Question: I have a table showing the list of categories and subcategories, using a function to loop through the parent/child tree. Here is the markup of the script:
'''
<table border="1" width="100%" cellspacing="0" cellpadding="2">
<tr class="dataTableHeadingRow">
<td class="dataTableHeadingContent"><?php echo TABLE_HEADING_PRODUCTS; ?></td>
<td class="dataTableHeadingContent" align="right"><?php echo TABLE_HEADING_TOTAL_WEIGHT; ?>&nbsp;</td>
</tr>
<?php
function category_list( $category_parent_id = 0 )
{
// build our category list only once
static $cats;
if ( ! is_array( $cats ) )
{
$sql = 'select cd.categories_name,c.categories_id, c.parent_id, c.sort_order from ' . TABLE_CATEGORIES . ' c, ' . TABLE_CATEGORIES_DESCRIPTION . ' cd where c.categories_id = cd.categories_id';
$res = tep_db_query( $sql );
$cats = array();
while ( $cat = tep_db_fetch_array( $res ) )
{
$cats[] = $cat;
}
}
// populate a list items array
$list_items = array();
foreach ( $cats as $cat )
{
// if not a match, move on
if ( ( int ) $cat['parent_id'] !== ( int ) $category_parent_id )
{
continue;
}
// open the list item
$list_items[] = '<tr class="dataTableRow">';
$list_items[] = '<td class="dataTableContent"><li>';
// construct the category link
$list_items[] = $cat['categories_name'];
// recurse into the child list
$list_items[] = category_list( $cat['categories_id'] );
// close the list item
$list_items[] = '</li></td>';
$list_items[] = '</tr>';
}
// convert to a string
$list_items = implode( '', $list_items );
// if empty, no list items!
if ( '' == trim( $list_items ) )
{
return '';
}
// ...otherwise, return the list
return '<ul>' . $list_items . '</ul>';
}
echo category_list();
?>
<td class="dataTableContent"></td>
</table>
'''
At the moment this currently prints the '<tr class="dataTableHeadingRow">' and both the '<td class="dataTableHeadingContent">'correctly, but for the '<td class="dataTableContent">', it is only printing the tag in the function correctly. How would I print both the dataTableContent tags correctly, and keep them both in the loop?

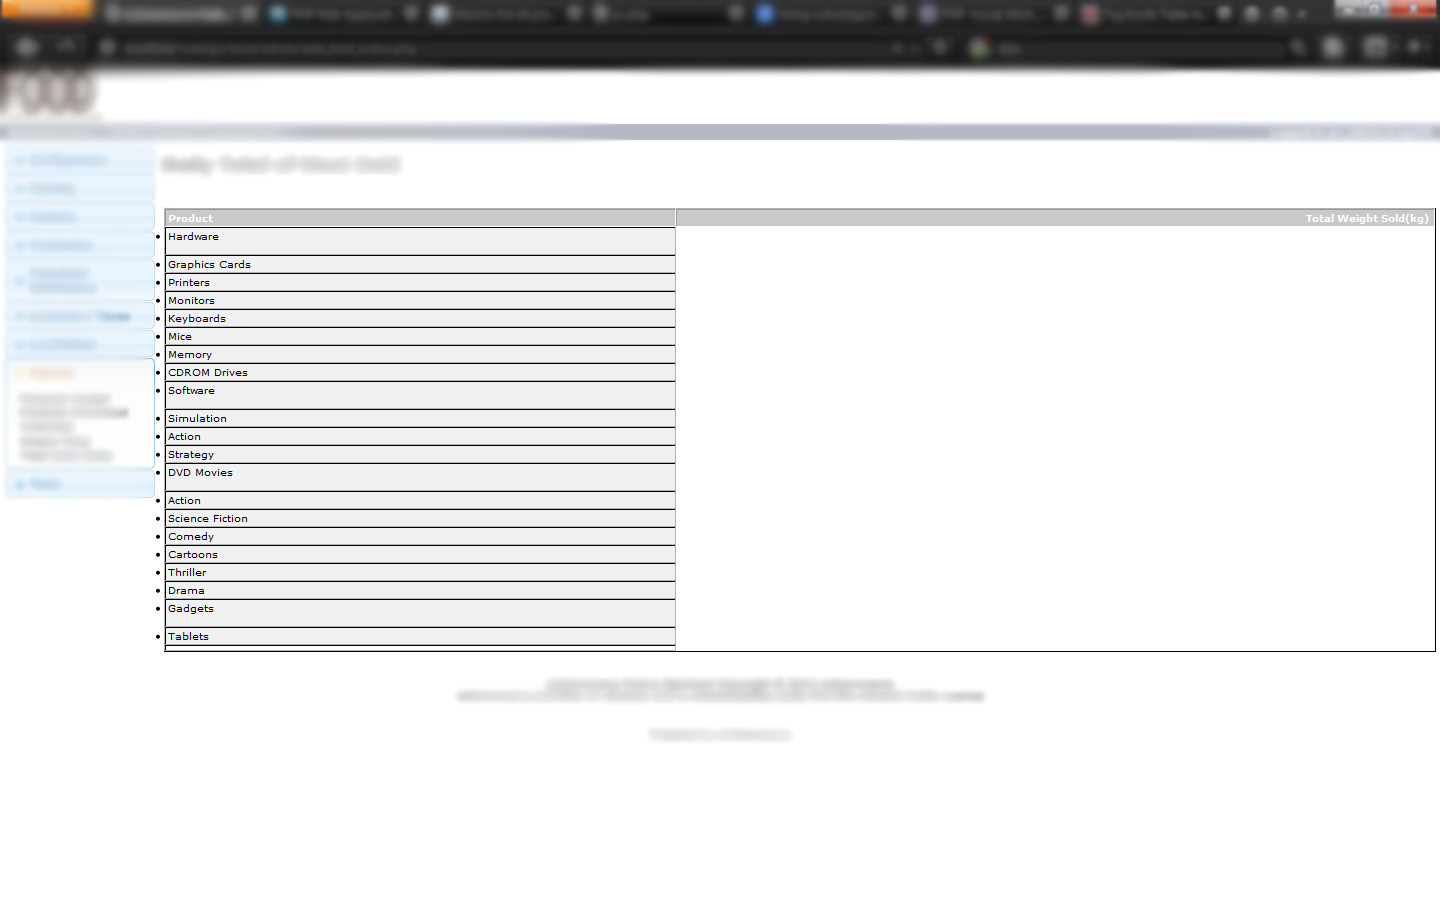
Answer: Looking at your recursive use of the function 'category_list' you will be outputting '<tr>' elements '<li>'s. This is invaild HTML.
Also, each '<tr>' in the body will only have one cell, whereas the '<tr>' in the header row has two cells.
You should consider how the output should look, then write your code to account for that, and follow the flow through to see what is being written out. Also, check the actual HTML source returned to your browser, not how your browser renders it. Note that different browsers will render invalid HTML differently.
Also, (not related to your problem) consider replacing the 'border', 'width', 'cellspacing', 'cellpadding' and 'align' HTML attributes with CSS instead. Another consideration would be to use the '<head>' and '<tbody>' elements as additional semantic markup.
Your problem is essentially these lines:
'''
// open the list item
$list_items[] = '<tr class="dataTableRow">';
$list_items[] = '<td class="dataTableContent"><li>';
// construct the category link
$list_items[] = $cat['categories_name'];
// recurse into the child list
$list_items[] = category_list( $cat['categories_id'] );
// close the list item
$list_items[] = '</li></td>';
$list_items[] = '</tr>';
'''
Every iteration of your loop is creating a new 'tr' element! Try this instead:
'''
<table border="1" width="100%" cellspacing="0" cellpadding="2">
<tr class="dataTableHeadingRow">
<td class="dataTableHeadingContent"><?php echo TABLE_HEADING_PRODUCTS; ?></td>
<td class="dataTableHeadingContent" align="right"><?php echo TABLE_HEADING_TOTAL_WEIGHT; ?>&nbsp;</td>
</tr>
<tr class="dataTableRow">
<td class="dataTableContent">
<?php
function category_list( $category_parent_id = 0 )
{
// NOTE THE ADDITIION OF THE PARENT ID:
$sql = 'select cd.categories_name,c.categories_id, c.parent_id, c.sort_order from ' . TABLE_CATEGORIES . ' c, ' . TABLE_CATEGORIES_DESCRIPTION . ' cd where c.categories_id = cd.categories_id AND c.parent_id='.$category_parent_id;
$res = tep_db_query( $sql );
$cats = array();
while ( $cat = tep_db_fetch_array( $res ) )
{
$cats[] = $cat;
}
if (count($cats) == 0)
{
// There are no categories to list
return '';
}
// Create a list HTML string
$list = '<ul>';
foreach ( $cats as $cat )
{
// open the list item
$list .= '<li>';
// construct the category link
$list .= $cat['categories_name'];
// recurse into the child list
$list .= category_list( $cat['categories_id'] );
// close the list item
$list .= '</li>';
}
// close and return the list
$list .= '</ul>';
return $list;
}
echo category_list();
?>
</td>
<td class="dataTableContent"></td>
</tr>
</table>
'''
Note that further improvements can be made regarding data and presentation logic separation. You don't necessarily need to adopt a full-scale MVC framework; just use OOP to encapsulate your SQL queries within classes which represent your database entities.
'<td>'
This requires the removal of the list elements. A '<ul>' can only contain '<li>' elements as children; it cannot contain '<tr>' children. A '<td>' MUST be a child of a '<tr>'. It is not allowed anywhere else. A '<tr>' can only be a child of a '<thead>', '<tbody>'* or '<tfoot>'. These rules are all defined in the <URL>.
Therefore, the following is the sort of thing you need to be looking at:
'''
<table border="1" width="100%" cellspacing="0" cellpadding="2">
<tr class="dataTableHeadingRow">
<td class="dataTableHeadingContent"><?php echo TABLE_HEADING_PRODUCTS; ?></td>
<td class="dataTableHeadingContent" align="right"><?php echo TABLE_HEADING_TOTAL_WEIGHT; ?>&nbsp;</td>
</tr>
<?php
function category_list( $category_parent_id = 0, $level = 0 )
{
// NOTE THE ADDITIION OF THE PARENT ID:
$sql = 'select cd.categories_name,c.categories_id, c.parent_id, c.sort_order from ' . TABLE_CATEGORIES . ' c, ' . TABLE_CATEGORIES_DESCRIPTION . ' cd where c.categories_id = cd.categories_id AND c.parent_id='.$category_parent_id;
$res = tep_db_query( $sql );
$cats = array();
while ( $cat = tep_db_fetch_array( $res ) )
{
$cats[] = $cat;
}
$list = '';
foreach ( $cats as $cat )
{
// start the next row:
$list .= "<tr class="dataTableRow">
";
// The cell for the category needs
$list .= "<td class="dataTableContent">
";
// construct the category link. Note we are now enclosing
// this in a div with a left-indent to show the sub level
// this category is at. Adjust the padding-left calculation
// to suit your page
$list .= '<div style="padding-left: ' . (2 * $level) . 'em;">';
$list .= "&bull; {$cat['categories_name']}";
$list .= "</div>
";
// close the row
$list .= "</td>
";
$list .= "<td class="dataTableContent"></td>
";
$list .= "</tr>
";
// recurse into the child list, incrementing $level
$list .= category_list( $cat['categories_id'], 1+$level );
}
// return the list
return $list;
}
echo category_list();
?>
</table>
'''
*Note that '<tbody>' is an element. It doesn't have to be explicitly defined in the code, but it will always be there in the DOM.